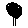
Label: tree